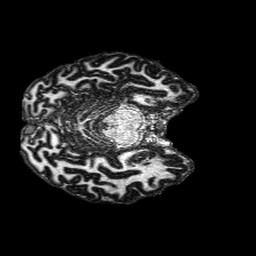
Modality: MP2RAGE
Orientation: axial